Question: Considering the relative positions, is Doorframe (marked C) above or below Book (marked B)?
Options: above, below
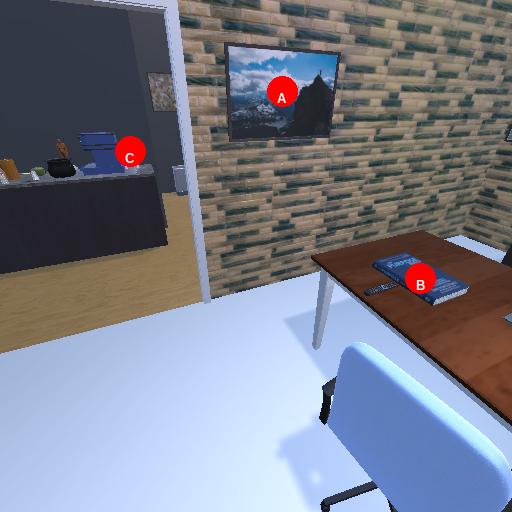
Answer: above